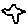
Label: bird